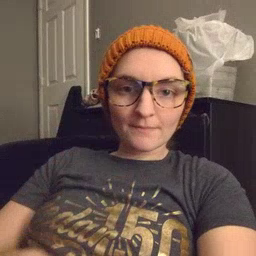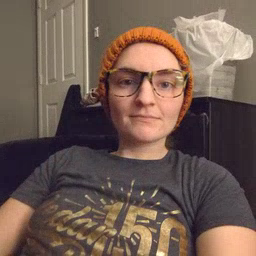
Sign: snow